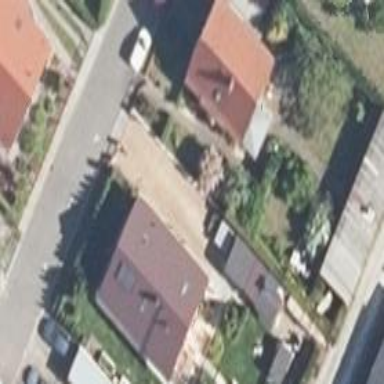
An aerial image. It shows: Gabled house with red roof.